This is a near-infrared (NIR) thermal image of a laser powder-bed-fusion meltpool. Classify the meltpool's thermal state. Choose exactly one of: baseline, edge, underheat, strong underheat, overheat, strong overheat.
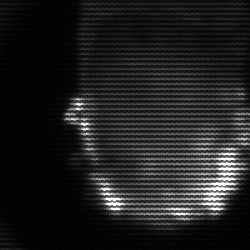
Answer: baseline